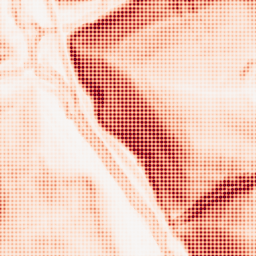
Category: morphological
Decomposition family: morphological_gradient
Decomposition parameters: size: 7
shape: square
Upsampling method: sinc_blackman
Upsampling parameters: scale: 8
kernel_size: 8
Upsampling scale: 8